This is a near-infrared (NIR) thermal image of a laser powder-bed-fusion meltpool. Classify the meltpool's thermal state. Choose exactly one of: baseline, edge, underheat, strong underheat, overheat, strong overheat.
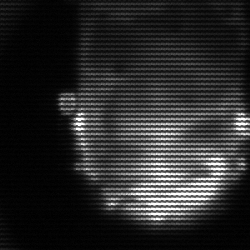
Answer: baseline